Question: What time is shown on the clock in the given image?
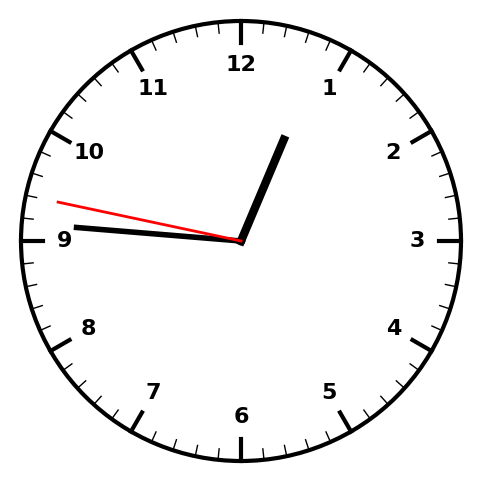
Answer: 12:45:47